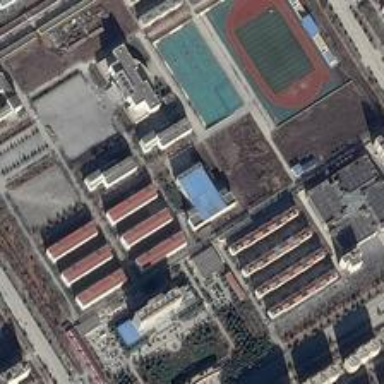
A football field with a swimming pool situates near the road .